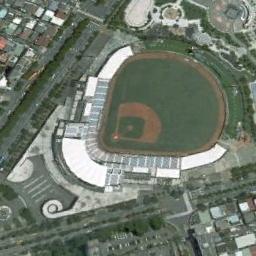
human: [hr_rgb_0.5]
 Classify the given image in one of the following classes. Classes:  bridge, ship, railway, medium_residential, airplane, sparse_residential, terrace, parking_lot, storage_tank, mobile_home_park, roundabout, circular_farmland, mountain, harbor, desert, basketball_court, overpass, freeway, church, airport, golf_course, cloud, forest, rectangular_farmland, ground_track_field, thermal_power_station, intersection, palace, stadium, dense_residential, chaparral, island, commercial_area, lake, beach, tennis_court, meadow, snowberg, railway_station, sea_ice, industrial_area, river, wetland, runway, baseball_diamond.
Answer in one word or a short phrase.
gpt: stadium